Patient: sex M, age 45
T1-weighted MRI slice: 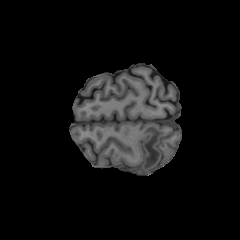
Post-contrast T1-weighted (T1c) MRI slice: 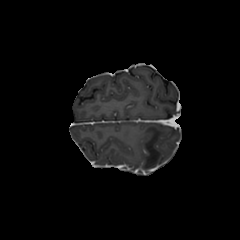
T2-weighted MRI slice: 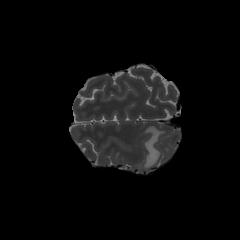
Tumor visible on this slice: yes
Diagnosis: Astrocytoma, IDH-wildtype
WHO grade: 2